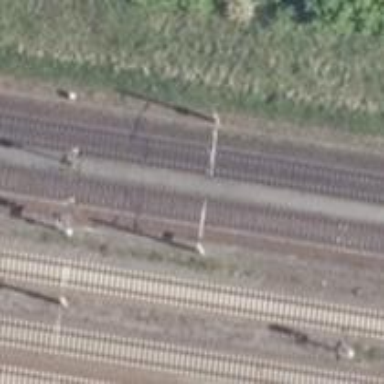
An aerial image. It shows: Rail line with contact line electrification. The railway is ballastless.